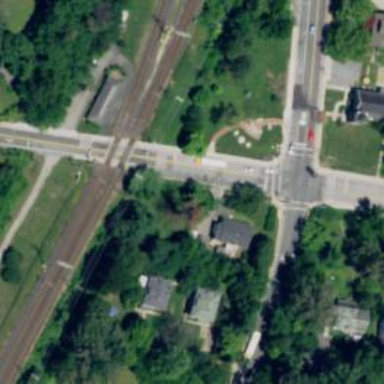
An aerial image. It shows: Railway crossing.